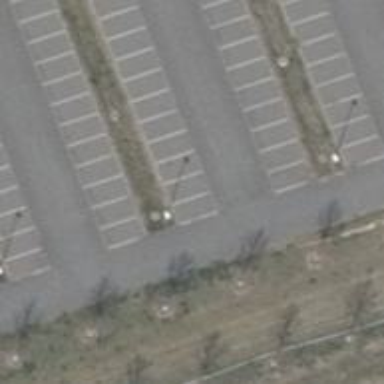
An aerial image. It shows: Asphalt parking aisle off service road.